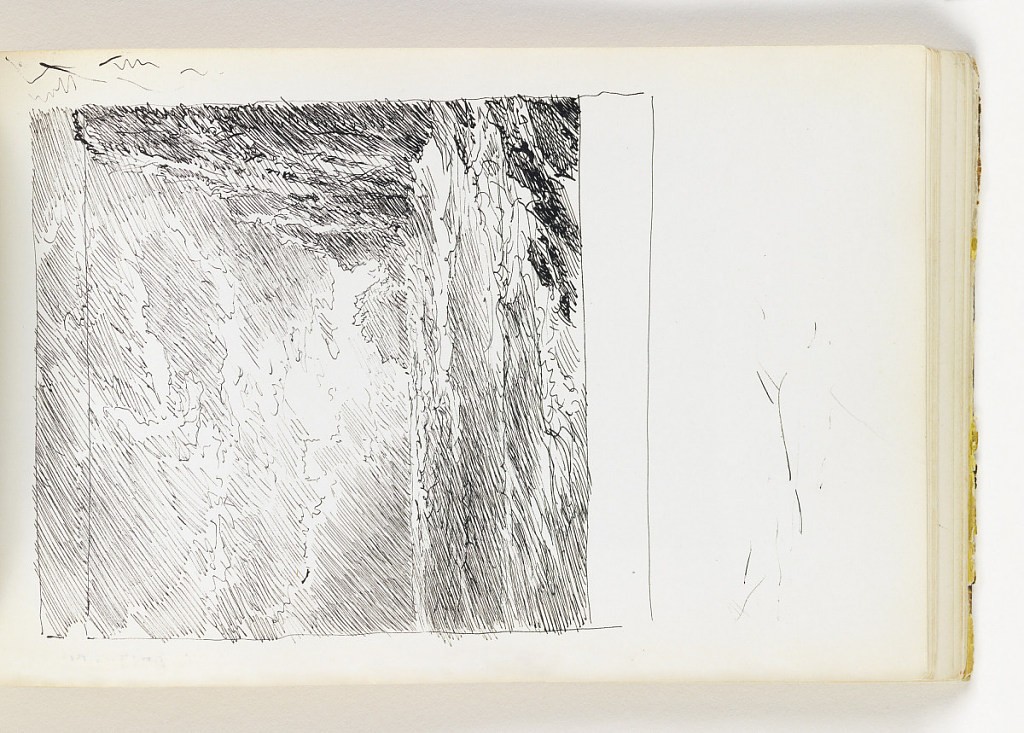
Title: Waves Breaking on Rocks and Tall Cliffs
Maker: William Trost Richards, American, 1833–1905
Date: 1890–1900
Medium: Pen and black ink on off-white wove paper
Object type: Sketchbook folio
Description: Waves coming up against rocks in right foreground and tall cliffs at right in middle ground and background.